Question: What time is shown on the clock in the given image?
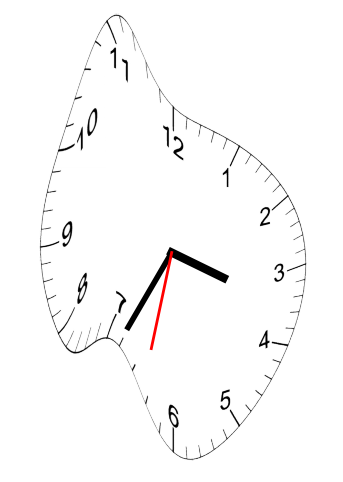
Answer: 03:34:32